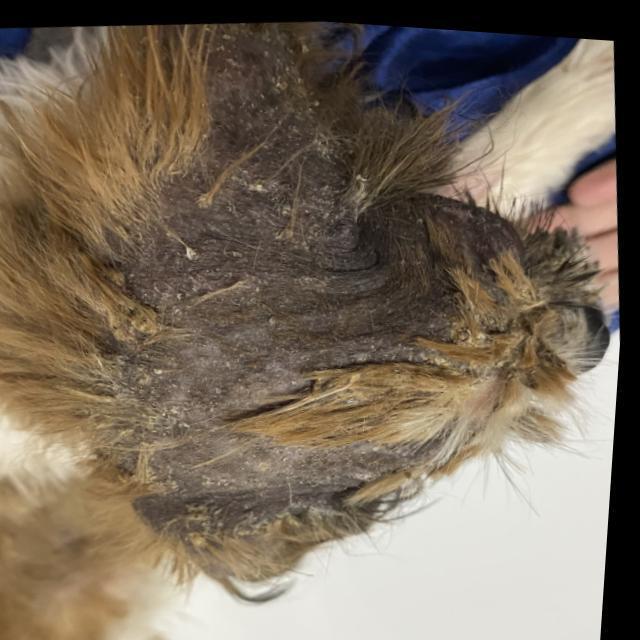
Canine demodicosis (Demodex mange) — caused by Demodex canis mites. Presents with alopecia, follicular papules, pustules, and comedones. Often localized on face and forelimbs.